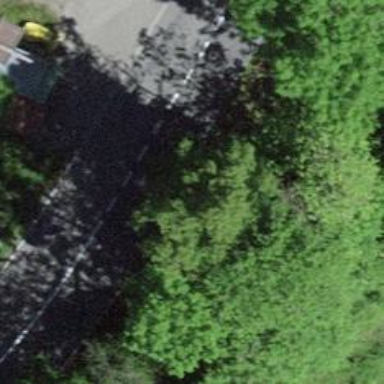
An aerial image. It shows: Secondary road with asphalt surface.